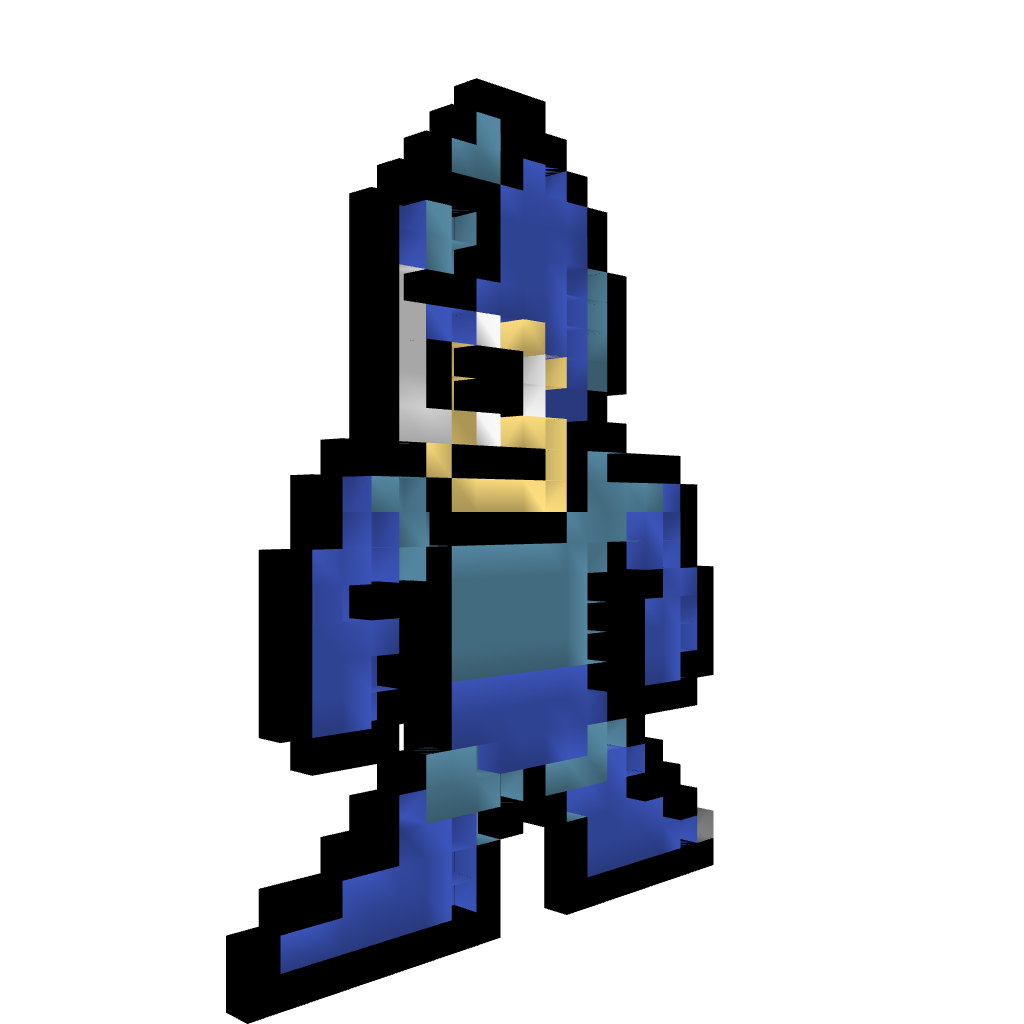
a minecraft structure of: Megaman Pixel Art high quality